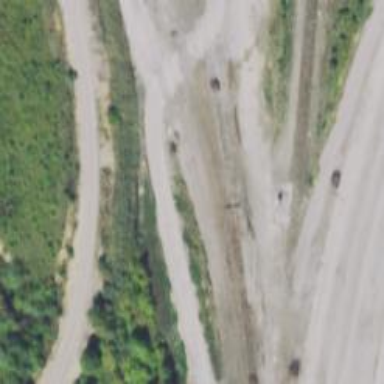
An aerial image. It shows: Abandoned railway yard.